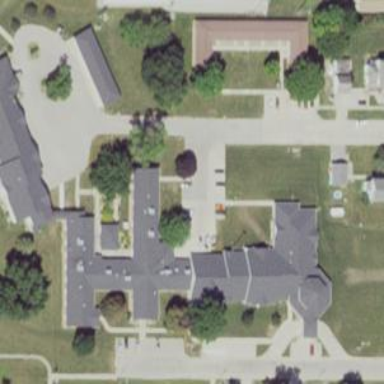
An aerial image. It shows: Nursing home.